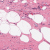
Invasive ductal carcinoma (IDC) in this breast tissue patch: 0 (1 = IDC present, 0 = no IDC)